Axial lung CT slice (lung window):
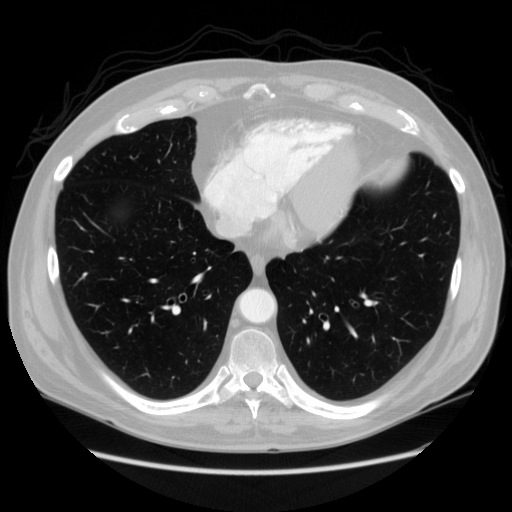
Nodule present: no